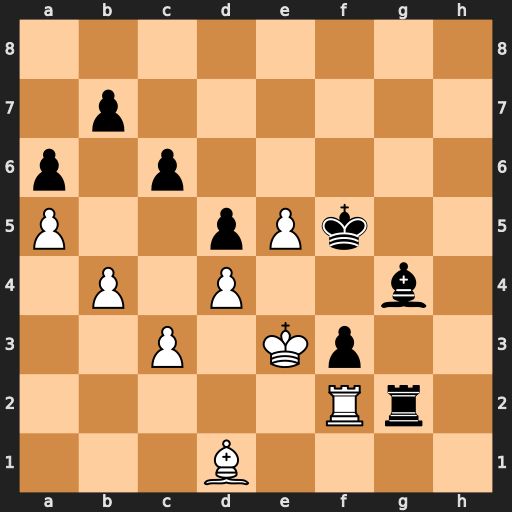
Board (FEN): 8/1p6/p1p5/P2pPk2/1P1P2b1/2P1Kp2/5Rr1/3B4
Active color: w
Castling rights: -
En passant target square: -
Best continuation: Rxg2 fxg2 Bxg4+ Kxg4 Kf2 g1=R Kxg1